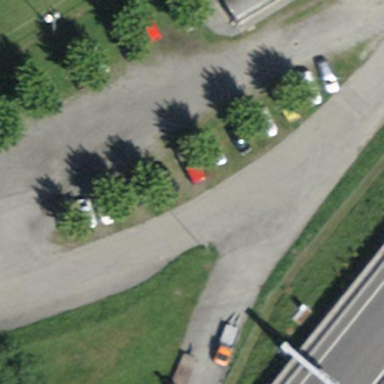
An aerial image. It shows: Parking area with fine gravel surface.